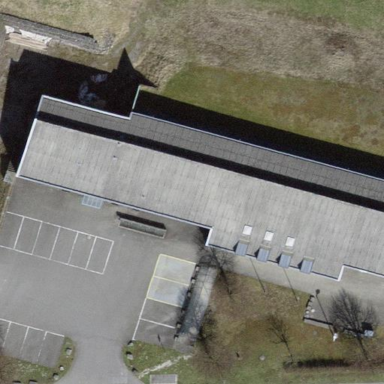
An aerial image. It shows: Building used for shooting sports.